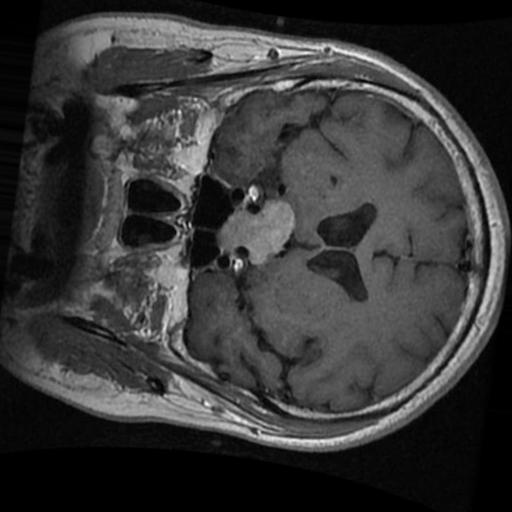
Label: brain_tumor